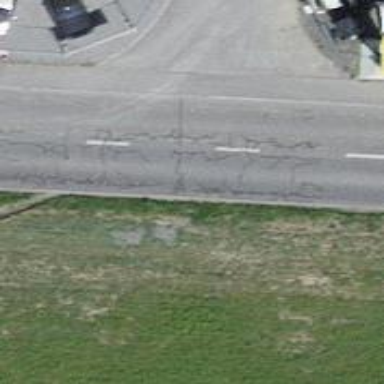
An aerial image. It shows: Residential road with asphalt surface. The right sidewalk also has asphalt surface.